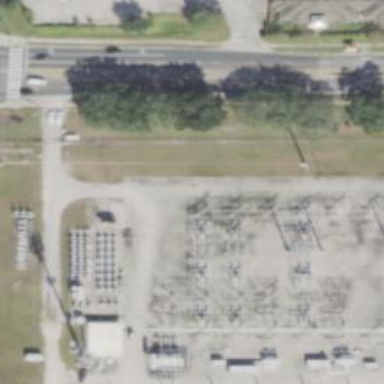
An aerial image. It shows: Switch used for power control.